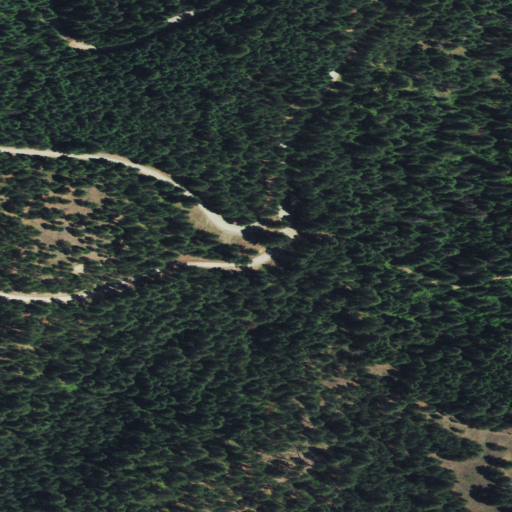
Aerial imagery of gap in Idaho named Center Ridge Saddle containing evergreen forest, grassland, and shrub